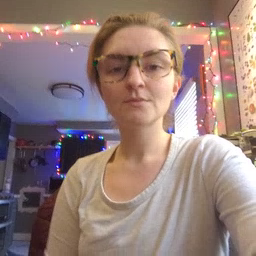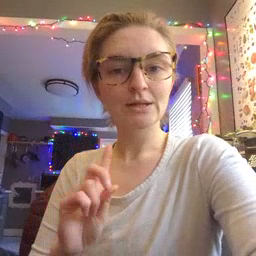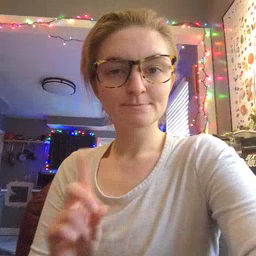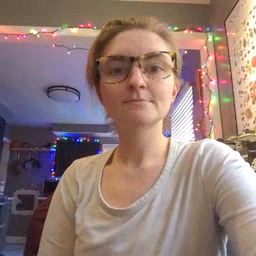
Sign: where